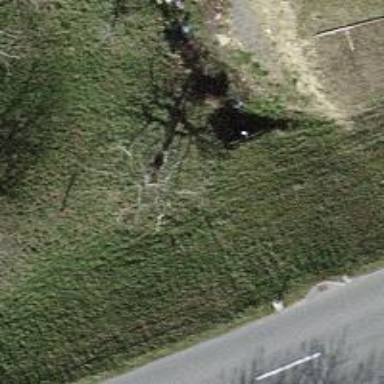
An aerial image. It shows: Culvert tunnel.